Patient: sex M, age 58
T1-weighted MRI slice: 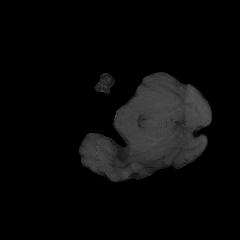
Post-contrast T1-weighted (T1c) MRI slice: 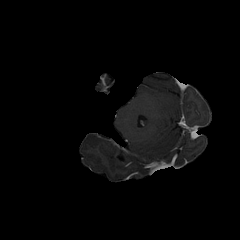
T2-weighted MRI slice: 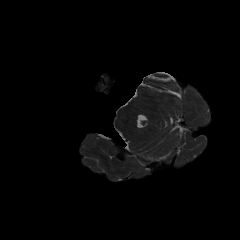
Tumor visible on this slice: no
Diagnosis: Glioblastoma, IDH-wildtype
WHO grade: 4